Aerial crown-view tile of a tropical tree (Barro Colorado Island, Panama), acquired 20240918:
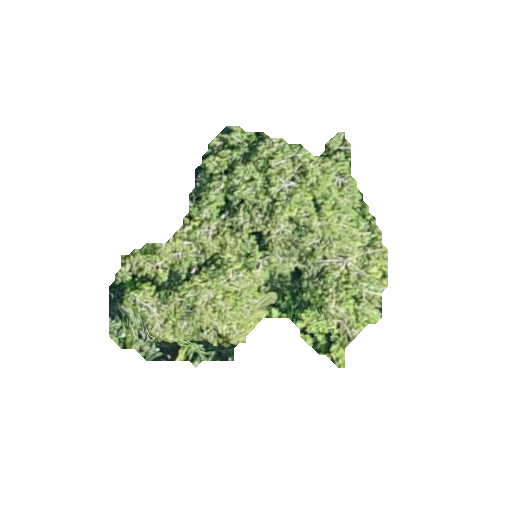
Species: Virola surinamensis
GBIF accepted scientific name: Virola surinamensis
Crown area: 69.944 m²